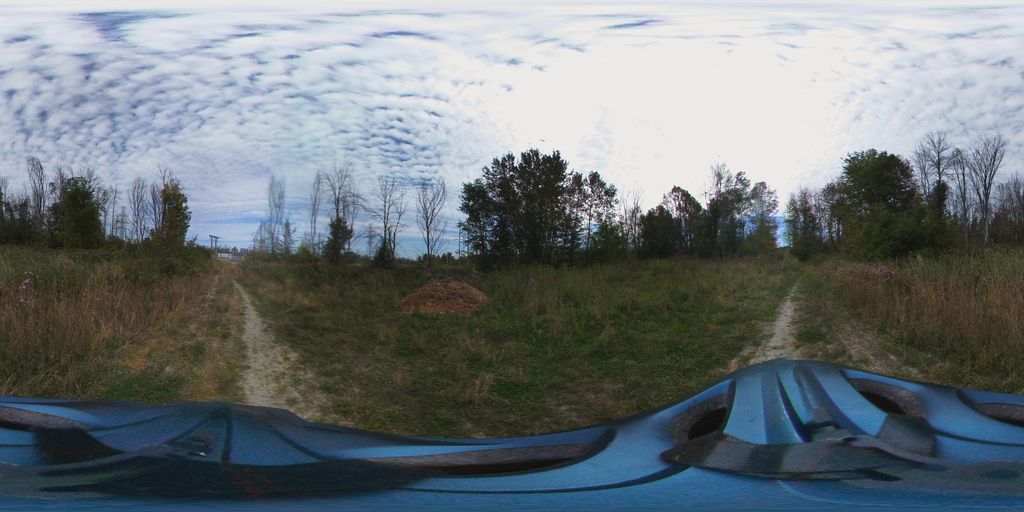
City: ottawa-gatineau